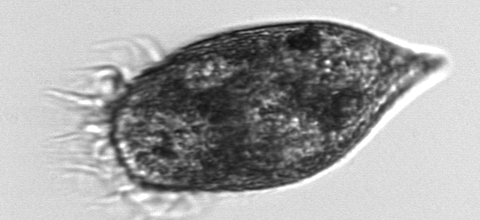
Label: Strombidium_conicum